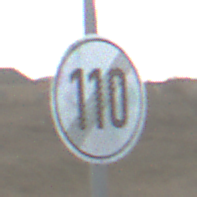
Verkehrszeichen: EndeGeschwindigkeit110
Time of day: SunriseSunset
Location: Outdoor (RoadRail)
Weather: PartlyCloudy
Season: NotSpecified
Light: Natural